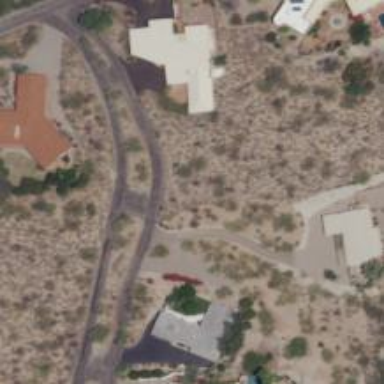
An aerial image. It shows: Residential road.